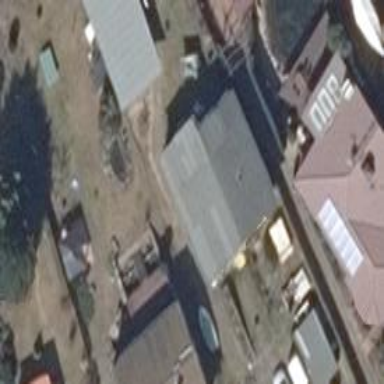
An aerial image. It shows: Gabled roof on residential building.